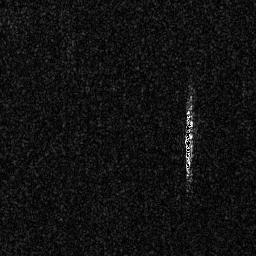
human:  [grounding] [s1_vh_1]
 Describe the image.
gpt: In the satellite image, there is  <ref>1 medium ship </ref> <box>[[71, 41, 75, 67, 0]]</box> located at right.